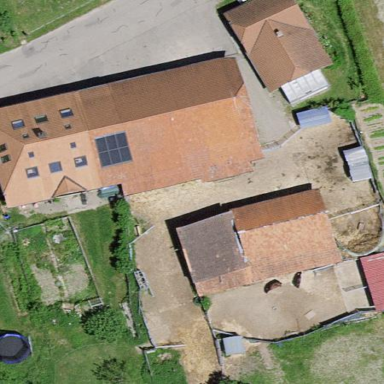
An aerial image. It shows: Farmyard area.